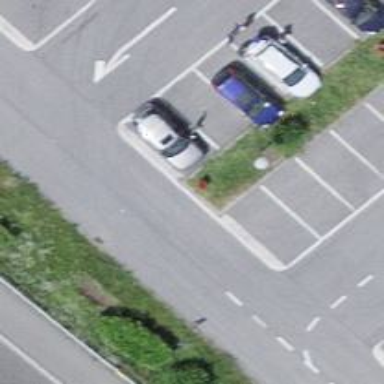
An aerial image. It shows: Charging station.